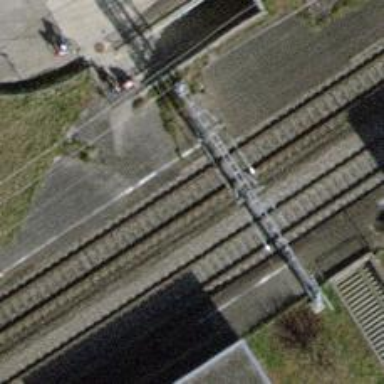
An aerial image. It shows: Single railway track with electrified contact line.